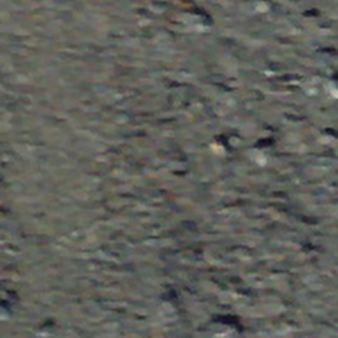
Label: other